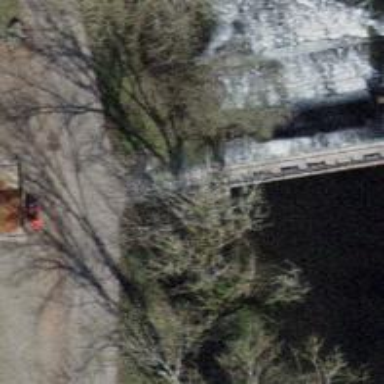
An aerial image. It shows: Footway on bridge.